Interaction volume radius: 10 \u00c5
Interaction volume height: 30 \u00c5
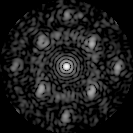
Disorder parameter: 0.5281